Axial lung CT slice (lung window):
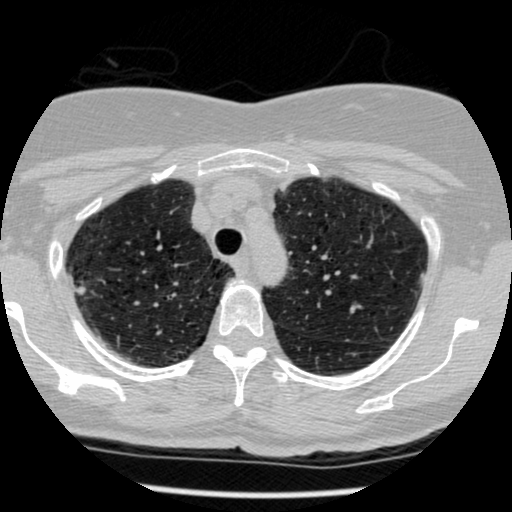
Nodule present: yes
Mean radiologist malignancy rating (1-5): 2